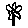
Label: flower